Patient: sex F, age 57
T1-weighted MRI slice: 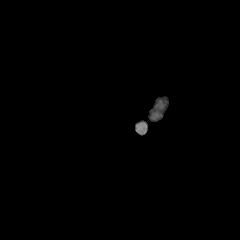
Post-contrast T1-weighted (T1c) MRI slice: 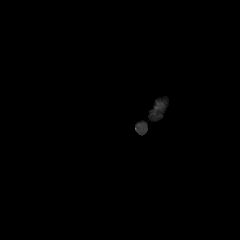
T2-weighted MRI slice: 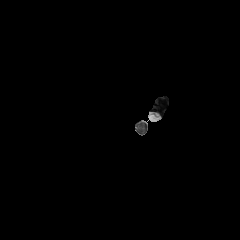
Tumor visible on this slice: no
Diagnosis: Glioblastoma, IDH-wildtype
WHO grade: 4